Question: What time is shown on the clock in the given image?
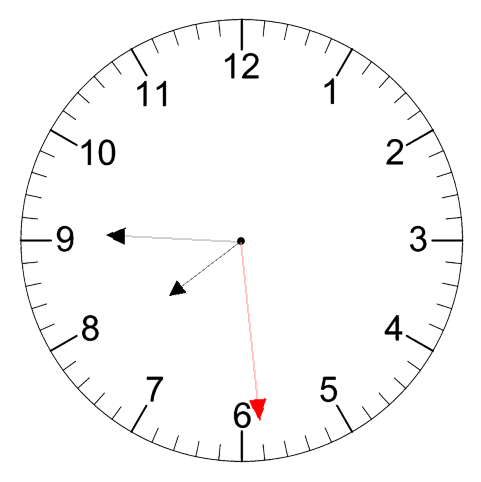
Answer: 07:45:29